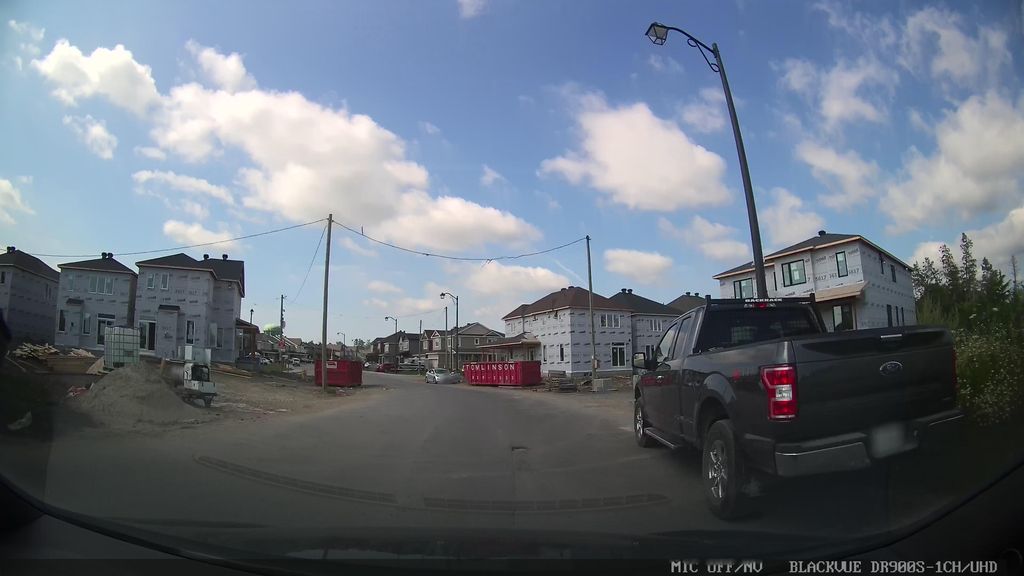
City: ottawa-gatineau